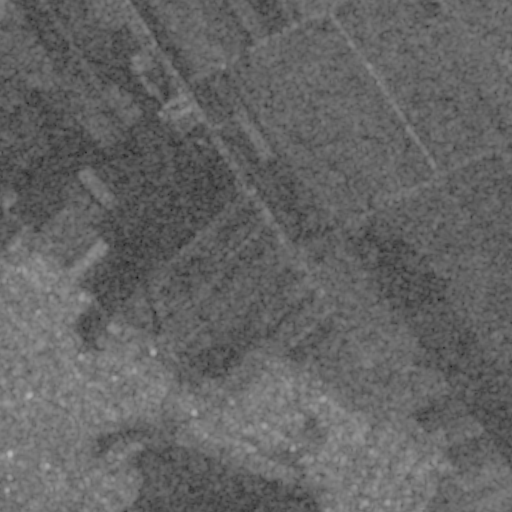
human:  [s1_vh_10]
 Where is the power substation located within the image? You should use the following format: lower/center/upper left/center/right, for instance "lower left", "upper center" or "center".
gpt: The power substation is located in the center left of the image.
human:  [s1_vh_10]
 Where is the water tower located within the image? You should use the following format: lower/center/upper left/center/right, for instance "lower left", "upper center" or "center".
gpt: The water tower is located in the lower left of the image.
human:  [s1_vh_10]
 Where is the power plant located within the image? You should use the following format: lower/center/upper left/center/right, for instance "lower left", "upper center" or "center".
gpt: There is no power plant in the image.

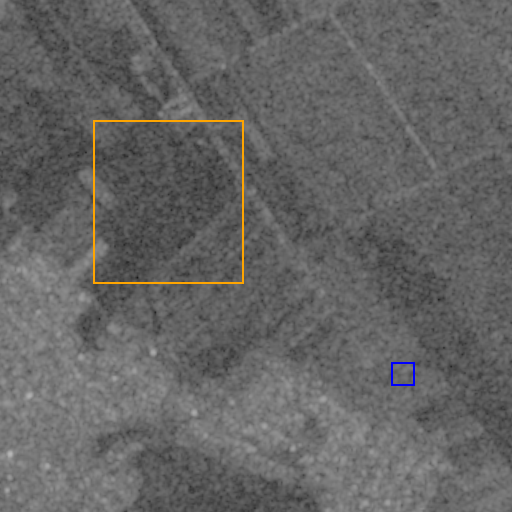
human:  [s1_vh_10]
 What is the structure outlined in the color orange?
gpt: The structure outlined in orange is a crop field.
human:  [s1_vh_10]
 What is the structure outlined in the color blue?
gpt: The structure outlined in blue is a park.
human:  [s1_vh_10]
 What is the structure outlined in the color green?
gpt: There is no green outline.